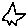
Label: star